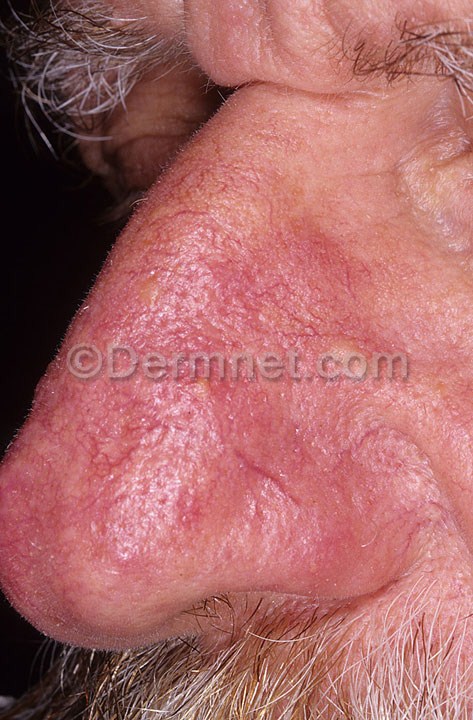
Disease: Acne and Rosacea Photos